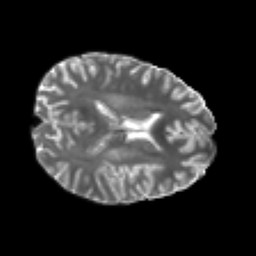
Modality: T2w
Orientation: axial
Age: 19
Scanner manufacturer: philips
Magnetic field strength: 3 T
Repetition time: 8.6 s
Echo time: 0.127 s